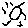
Label: sun